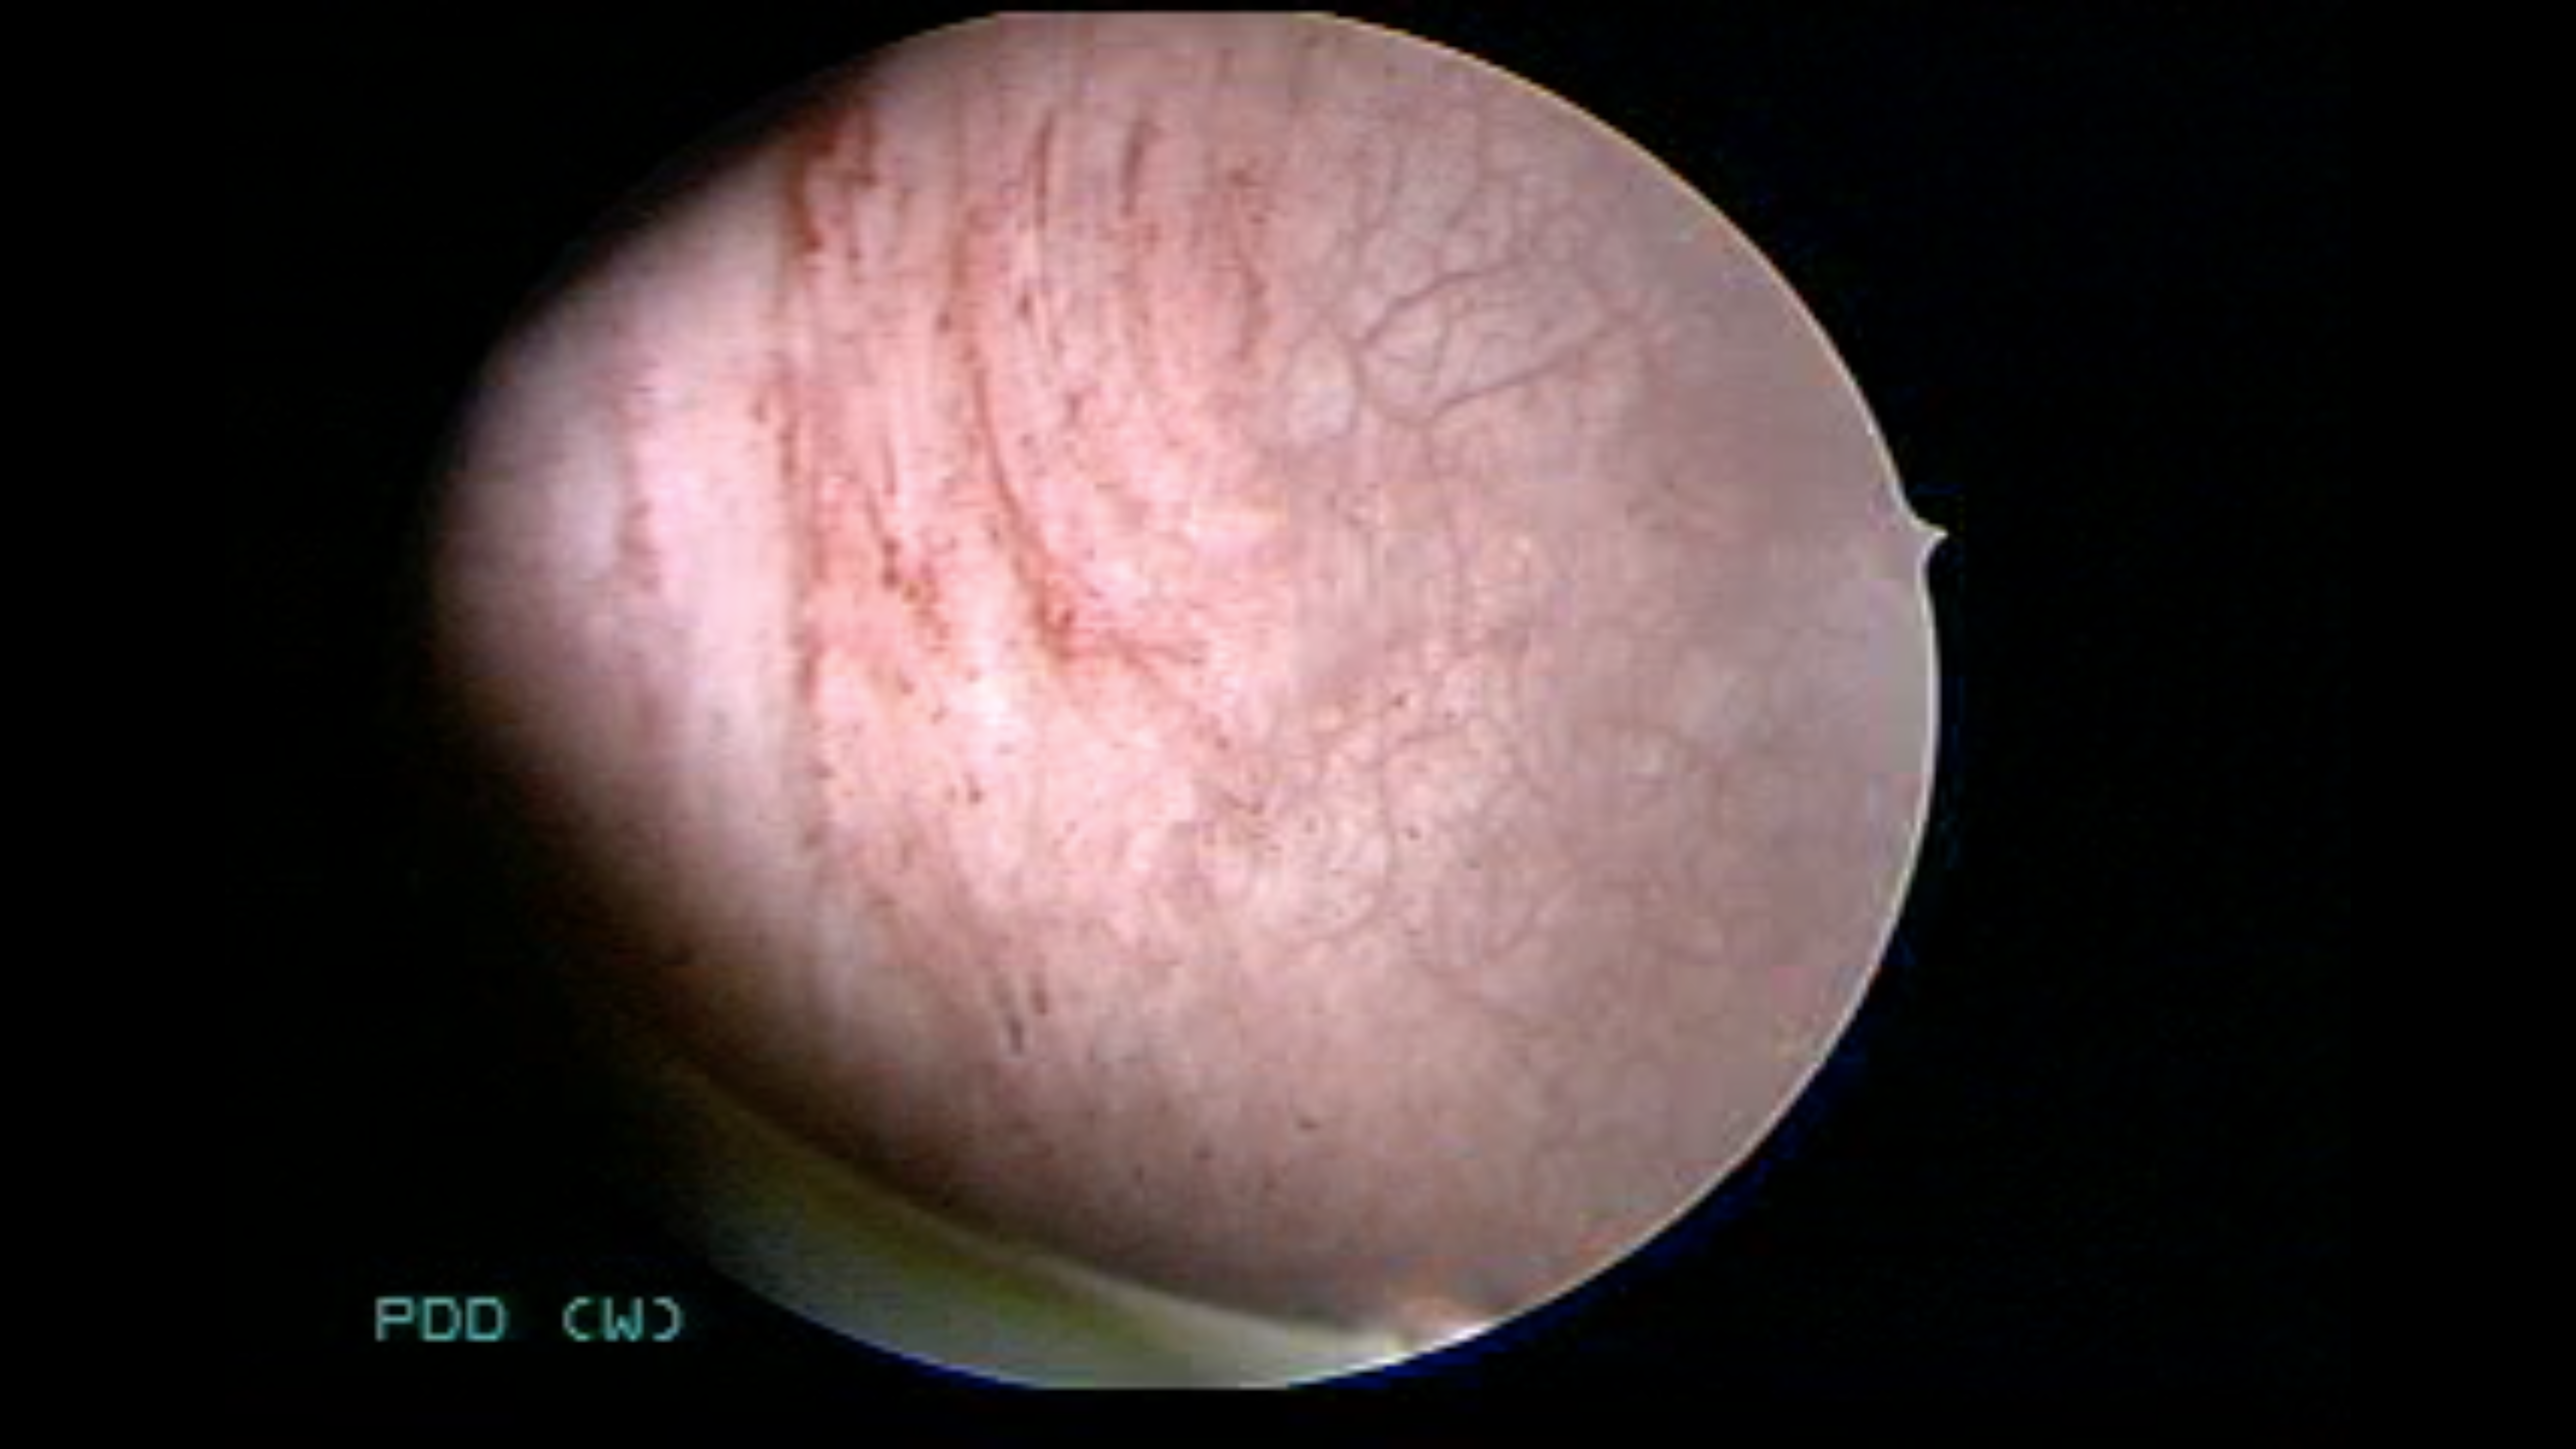
Modality: WLC
Class: Malignant
Subclass: CIS
Lesion: L2
Stage: Tis
Morphology: Non-papillary
Bladder cancer association: Yes